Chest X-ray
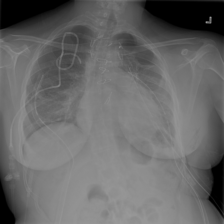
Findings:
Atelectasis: negative
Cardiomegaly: negative
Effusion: negative
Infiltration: positive
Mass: negative
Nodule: negative
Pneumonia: negative
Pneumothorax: positive
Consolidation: negative
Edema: negative
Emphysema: negative
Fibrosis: negative
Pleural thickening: negative
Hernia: negative